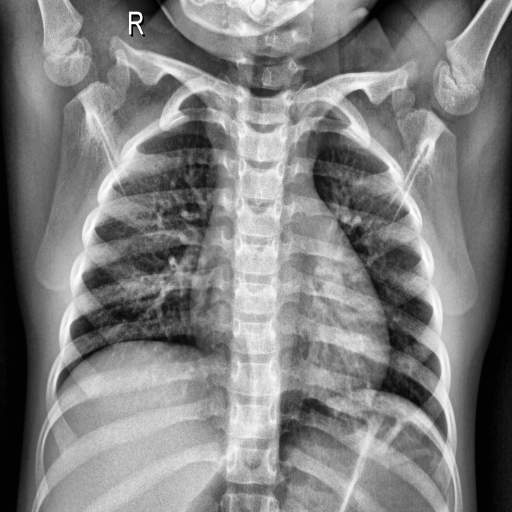
Finding: NORMAL